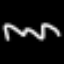
Label: squiggle